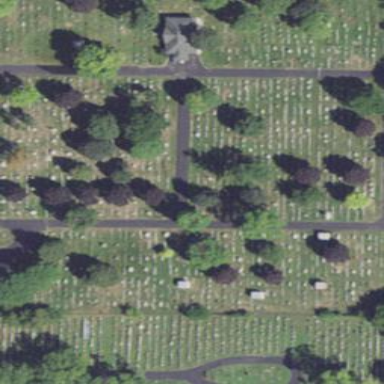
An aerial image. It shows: Cemetery.